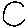
Label: moon